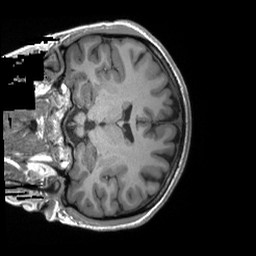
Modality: T1w
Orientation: coronal
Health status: ill
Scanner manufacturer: siemens
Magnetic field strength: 3 T
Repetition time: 2.3 s
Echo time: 0.00243 s